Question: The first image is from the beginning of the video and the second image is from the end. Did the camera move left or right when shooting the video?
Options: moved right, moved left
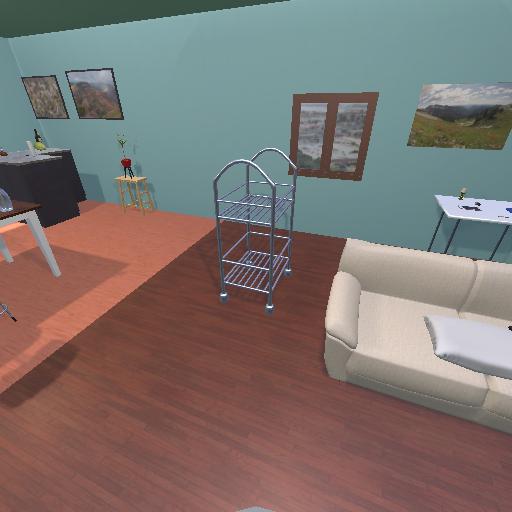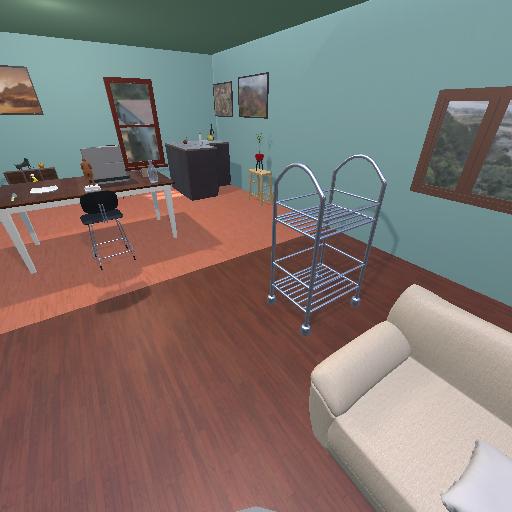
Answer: moved right